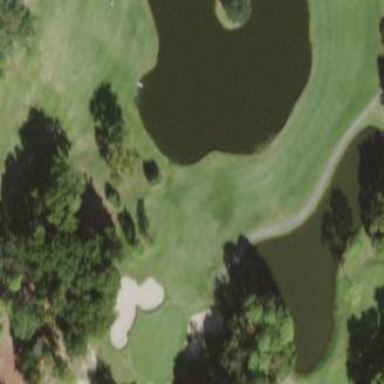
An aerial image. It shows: Water hazard in golf course. The hazard is natural water feature.